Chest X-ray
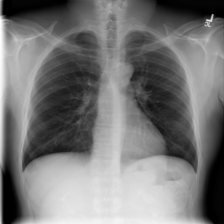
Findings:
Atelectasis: negative
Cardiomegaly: negative
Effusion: negative
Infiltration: negative
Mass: negative
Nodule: negative
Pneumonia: negative
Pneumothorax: negative
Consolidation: negative
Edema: negative
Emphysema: negative
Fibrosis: negative
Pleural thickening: negative
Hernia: negative